Question: I am adding textbox's and select elements dynamically, one after occupying the entire width of the container labels are added to the second line. But i don't want second line, insted i should get a horizontal scroll bar if the width of the container is not sufficient to accommodate all the labels

'''
<div class="addContainer">
<label class="select ">
<select class="form-control" name="selecname" placeholder="" id="id1">
<option value="1">Pass</option>
<option value="0">Fail</option>
</select><i></i>
</label>
<label class="select ">
<select class="form-control" name="selecname" placeholder="" id="id1">
<option value="1">Pass</option>
<option value="0">Fail</option>
</select><i></i>
</label>
<label class="select ">
<select class="form-control" name="selecname" placeholder="" id="id1">
<option value="1">Pass</option>
<option value="0">Fail</option>
</select><i></i>
</label>
<label class="select ">
<select class="form-control" name="selecname" placeholder="" id="id1">
<option value="1">Pass</option>
<option value="0">Fail</option>
</select><i></i>
</label>
<label class="select ">
<select class="form-control" name="selecname" placeholder="" id="id1">
<option value="1">Pass</option>
<option value="0">Fail</option>
</select><i></i>
</label>
<label class="select ">
<select class="form-control" name="selecname" placeholder="" id="id1">
<option value="1">Pass</option>
<option value="0">Fail</option>
</select><i></i>
</label>
<label class="select ">
<select class="form-control" name="selecname" placeholder="" id="id1">
<option value="1">Pass</option>
<option value="0">Fail</option>
</select><i></i>
</label>
<label class="select ">
<select class="form-control" name="selecname" placeholder="" id="id1">
<option value="1">Pass</option>
<option value="0">Fail</option>
</select><i></i>
</label>
<label class="select ">
<select class="form-control" name="selecname" placeholder="" id="id1">
<option value="1">Pass</option>
<option value="0">Fail</option>
</select><i></i>
</label>
<label class="select ">
<select class="form-control" name="selecname" placeholder="" id="id1">
<option value="1">Pass</option>
<option value="0">Fail</option>
</select><i></i>
</label>
<label class="select ">
<select class="form-control" name="selecname" placeholder="" id="id1">
<option value="1">Pass</option>
<option value="0">Fail</option>
</select><i></i>
</label>
<label class="select ">
<select class="form-control" name="selecname" placeholder="" id="id1">
<option value="1">Pass</option>
<option value="0">Fail</option>
</select><i></i>
</label>
<label class="select ">
<select class="form-control" name="selecname" placeholder="" id="id1">
<option value="1">Pass</option>
<option value="0">Fail</option>
</select><i></i>
</label>
'''
Here is the link for for demo <URL>
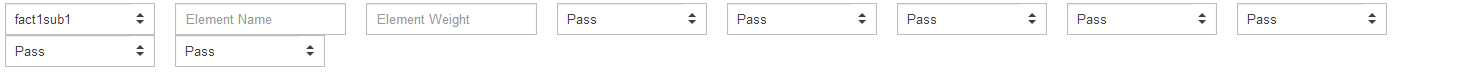
Answer: You can try like this:
<URL>
'''
div {
width:600px;
height:60px;
display:block;
white-space:nowrap;
overflow:auto;
}
input {
height:26px;
margin-right:5px;
border:1px solid;
}
'''
'''
<div>
<input type="text" />
<input type="text" />
<input type="text" />
<input type="text" />
<input type="text" />
<input type="text" />
<input type="text" />
<input type="text" />
<input type="text" />
<input type="text" />
<input type="text" />
<input type="text" />
<input type="text" />
<input type="text" />
<input type="text" />
<input type="text" />
<input type="text" />
<input type="text" />
<input type="text" />
<input type="text" />
<input type="text" />
<input type="text" />
</div>
'''